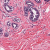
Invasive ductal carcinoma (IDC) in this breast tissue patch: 0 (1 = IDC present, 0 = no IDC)